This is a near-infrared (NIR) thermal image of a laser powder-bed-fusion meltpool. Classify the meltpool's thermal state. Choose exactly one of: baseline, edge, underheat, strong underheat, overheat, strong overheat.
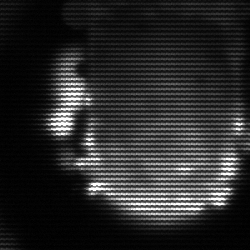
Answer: baseline